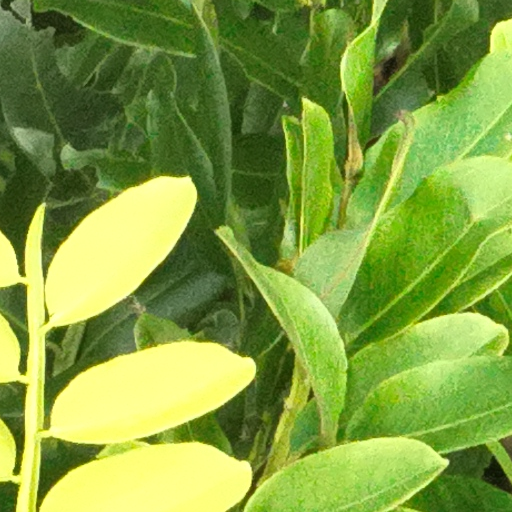
Species: Dipteryx oleifera
GBIF accepted scientific name: Dipteryx oleifera
Crown area (m\u00b2): 393.545